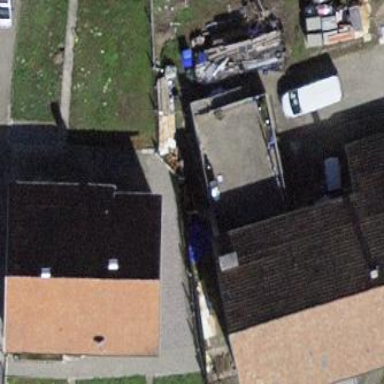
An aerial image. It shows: Building with gabled roof.